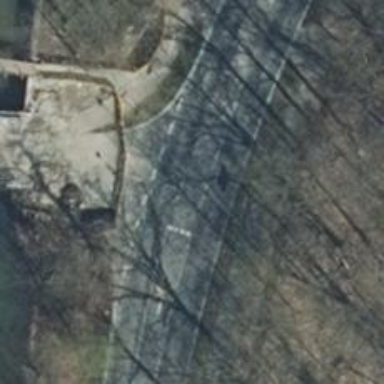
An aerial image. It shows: Tertiary road with asphalt surface.